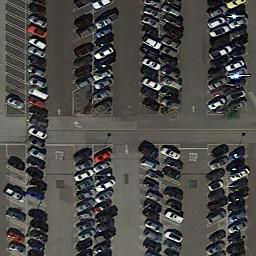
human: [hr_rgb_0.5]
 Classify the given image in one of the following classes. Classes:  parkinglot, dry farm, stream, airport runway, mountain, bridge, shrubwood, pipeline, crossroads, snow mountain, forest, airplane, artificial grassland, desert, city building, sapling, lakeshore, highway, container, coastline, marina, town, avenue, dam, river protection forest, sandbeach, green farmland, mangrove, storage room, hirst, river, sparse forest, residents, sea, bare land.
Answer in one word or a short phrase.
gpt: parkinglot